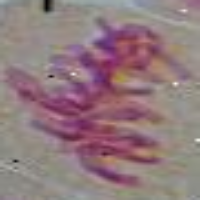
Label: metaphase